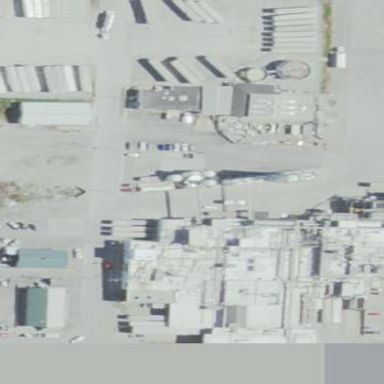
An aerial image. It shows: Industrial area.